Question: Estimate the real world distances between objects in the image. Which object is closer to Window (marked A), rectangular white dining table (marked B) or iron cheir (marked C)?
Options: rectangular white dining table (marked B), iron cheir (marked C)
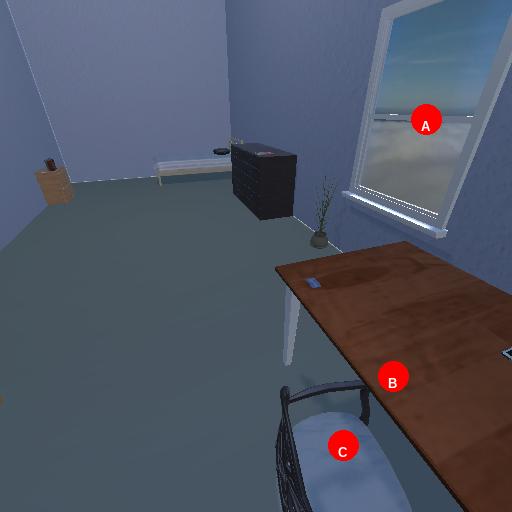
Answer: rectangular white dining table (marked B)